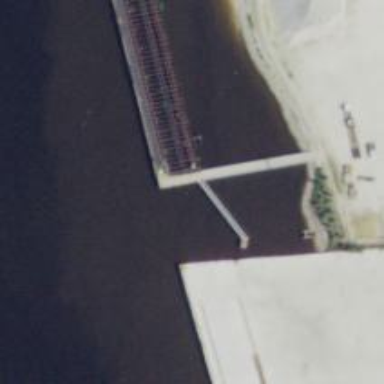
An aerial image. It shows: Man-made pier.